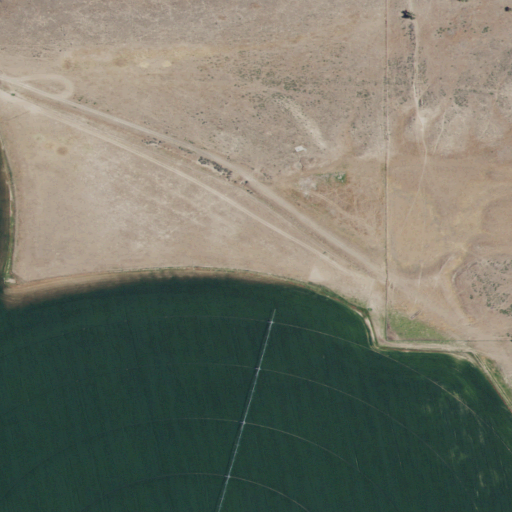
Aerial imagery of valley in Idaho named Guinn Canyon containing cultivated crops and grassland